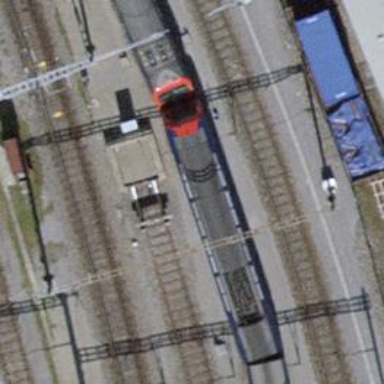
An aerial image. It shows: Railway buffer stop.